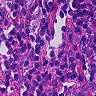
Metastatic tissue present: no